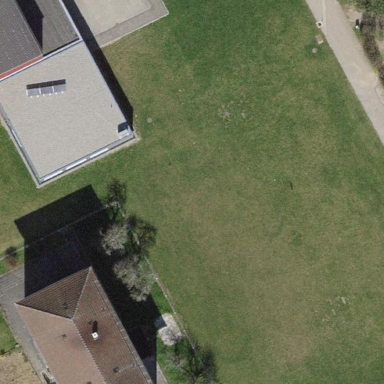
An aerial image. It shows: Soccer pitch with grass surface for leisure land.